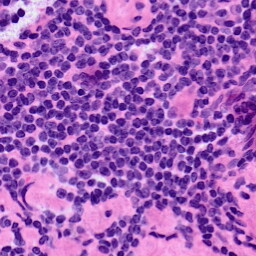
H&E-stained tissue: LymphNode